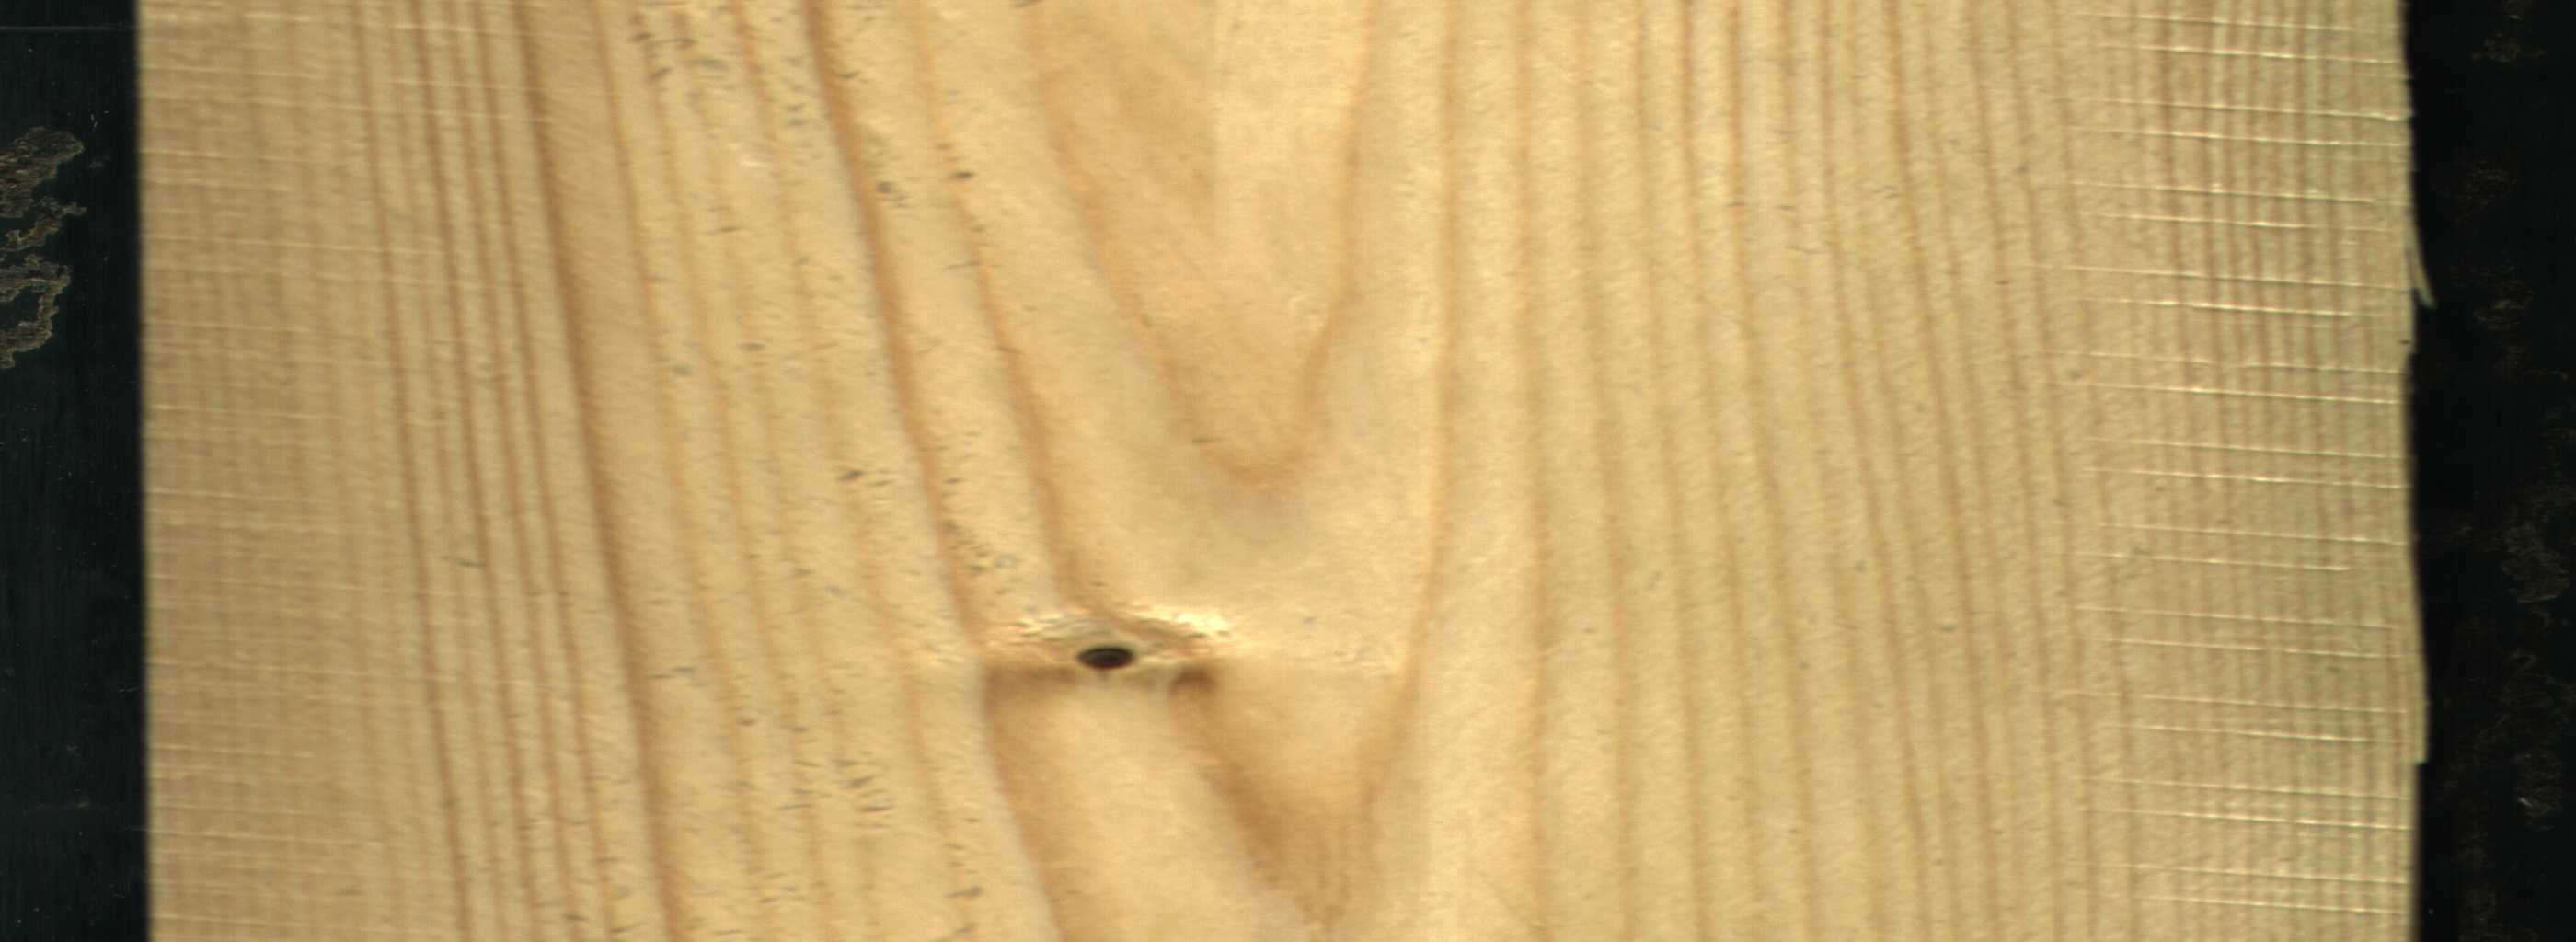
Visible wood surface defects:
Dead_Knot